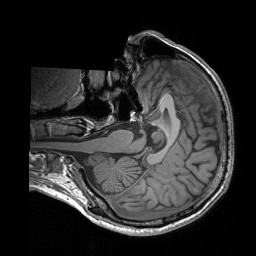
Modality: T1w
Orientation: axial
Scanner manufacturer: siemens
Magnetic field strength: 3 T